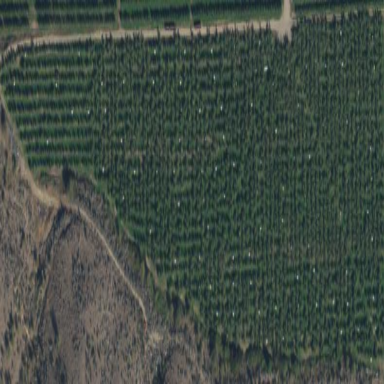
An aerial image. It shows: Orchard.